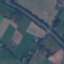
Label: Highway